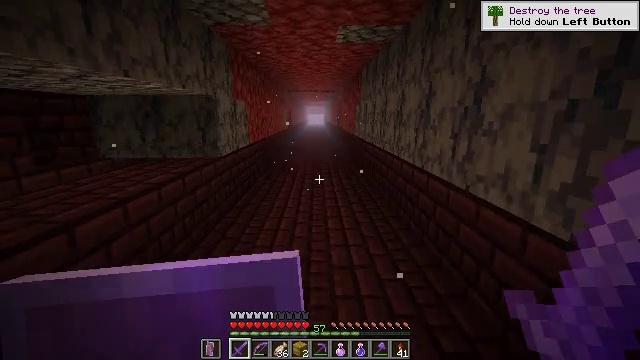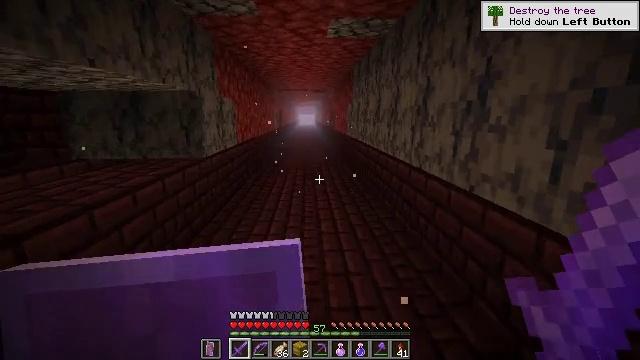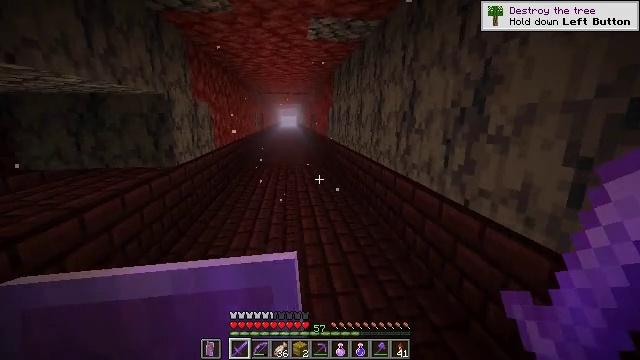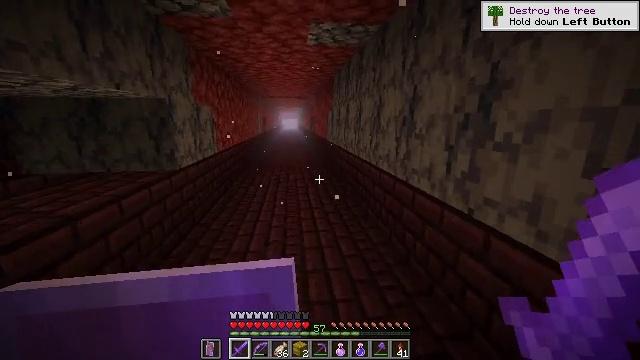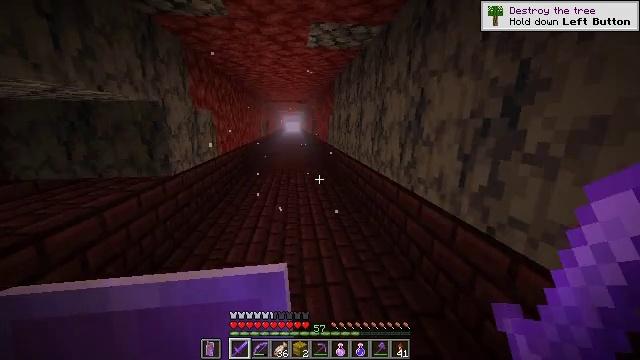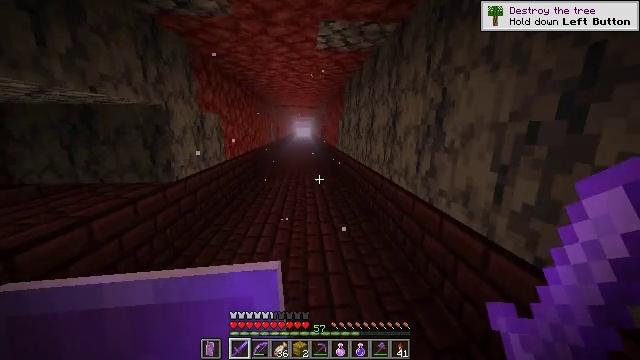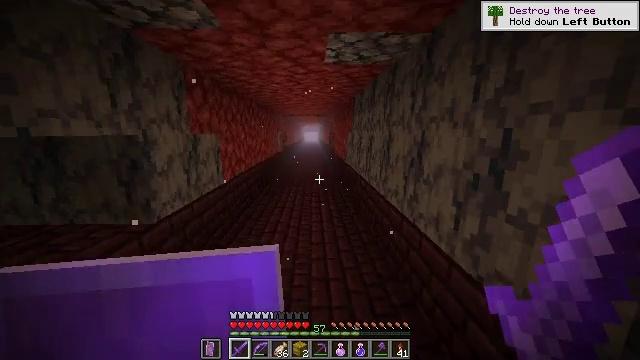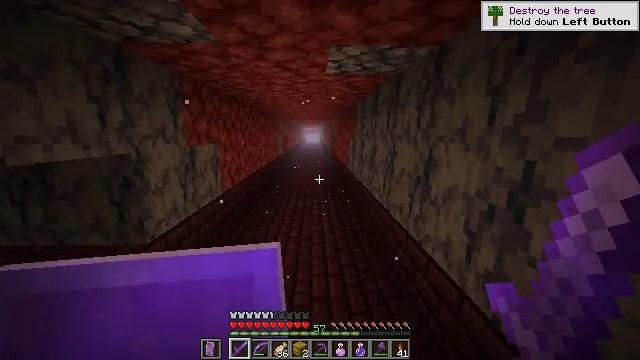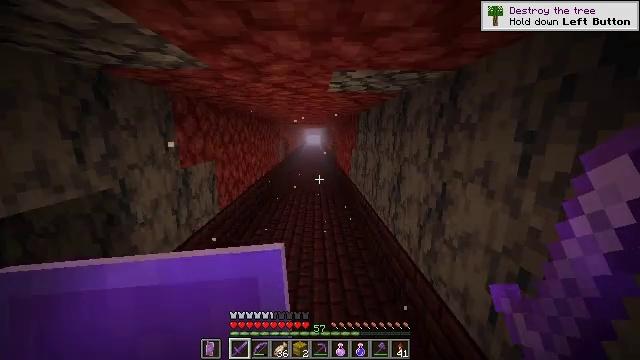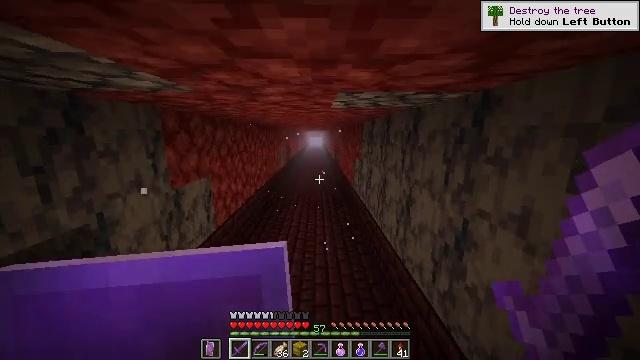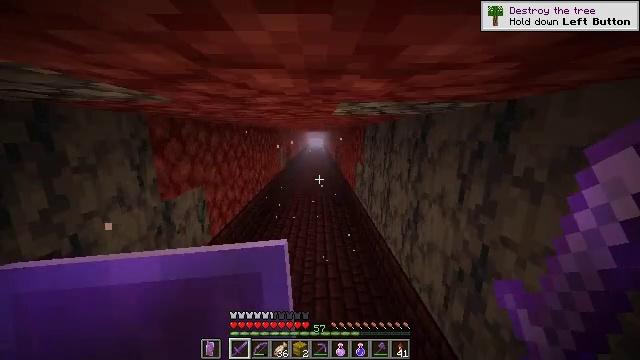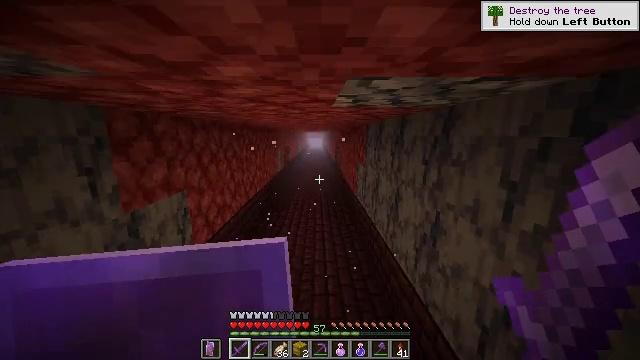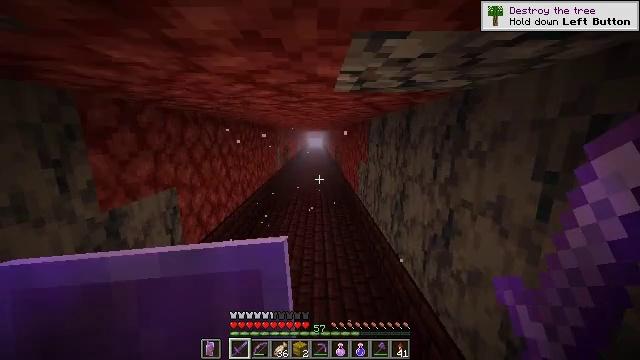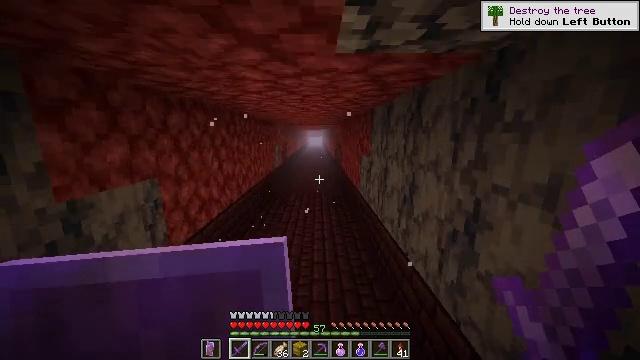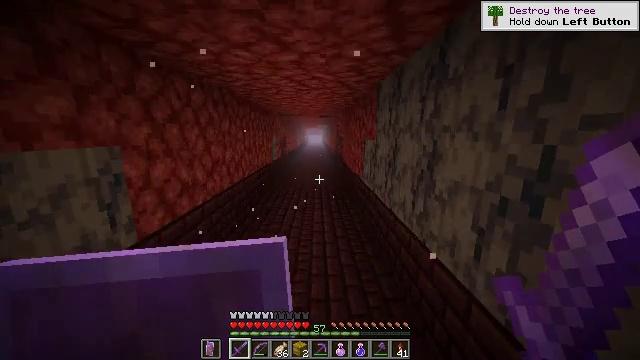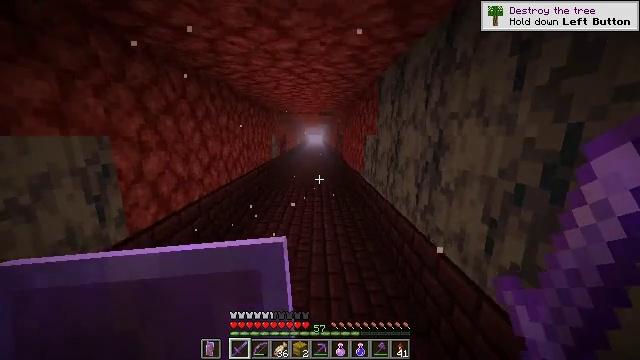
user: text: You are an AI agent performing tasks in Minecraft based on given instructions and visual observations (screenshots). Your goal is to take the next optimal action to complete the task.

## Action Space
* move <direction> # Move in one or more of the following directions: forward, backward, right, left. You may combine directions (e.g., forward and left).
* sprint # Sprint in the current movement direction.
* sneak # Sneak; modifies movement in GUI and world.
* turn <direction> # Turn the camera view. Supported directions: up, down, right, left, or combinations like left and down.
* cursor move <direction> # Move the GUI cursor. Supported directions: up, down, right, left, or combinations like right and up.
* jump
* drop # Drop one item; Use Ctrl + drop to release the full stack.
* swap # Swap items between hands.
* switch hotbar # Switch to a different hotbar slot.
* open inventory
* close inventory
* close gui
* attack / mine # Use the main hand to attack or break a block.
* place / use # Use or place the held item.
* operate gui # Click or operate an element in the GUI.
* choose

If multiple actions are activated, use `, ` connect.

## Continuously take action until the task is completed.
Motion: motion action
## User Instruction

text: Fight hostile mobs.
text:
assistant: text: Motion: move forward, sprint, turn right
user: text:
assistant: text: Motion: move forward, sprint, turn right
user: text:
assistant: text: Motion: move forward, sprint
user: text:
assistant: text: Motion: move forward, sprint
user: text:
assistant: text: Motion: move forward, sprint, turn left
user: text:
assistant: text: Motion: move forward, sprint, turn left, jump
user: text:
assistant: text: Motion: move forward, sprint, jump
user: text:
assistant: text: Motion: move forward, sprint, jump
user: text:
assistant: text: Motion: move forward, sprint, jump
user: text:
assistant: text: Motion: move forward, sprint
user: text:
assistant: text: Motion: move forward, sprint
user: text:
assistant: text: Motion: move forward, sprint
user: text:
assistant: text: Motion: move forward, sprint
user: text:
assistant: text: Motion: move forward, sprint
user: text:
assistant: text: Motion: move forward, sprint
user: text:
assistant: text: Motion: move forward, sprint
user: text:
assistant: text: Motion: move forward, sprint
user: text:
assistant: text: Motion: move forward, sprint, jump
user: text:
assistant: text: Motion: move forward, sprint, jump
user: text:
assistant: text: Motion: move forward, sprint, jump
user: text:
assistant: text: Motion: move forward, sprint, jump
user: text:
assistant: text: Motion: move forward, sprint, jump
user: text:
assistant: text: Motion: move forward, sprint
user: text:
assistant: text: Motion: move forward, sprint
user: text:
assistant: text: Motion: move forward, sprint
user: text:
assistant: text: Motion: move forward, sprint
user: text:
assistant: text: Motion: move forward, sprint
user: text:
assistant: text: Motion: move forward, sprint
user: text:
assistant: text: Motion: move forward, sprint, jump
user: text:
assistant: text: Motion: move forward, sprint, jump